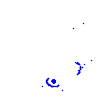
Particle: pion